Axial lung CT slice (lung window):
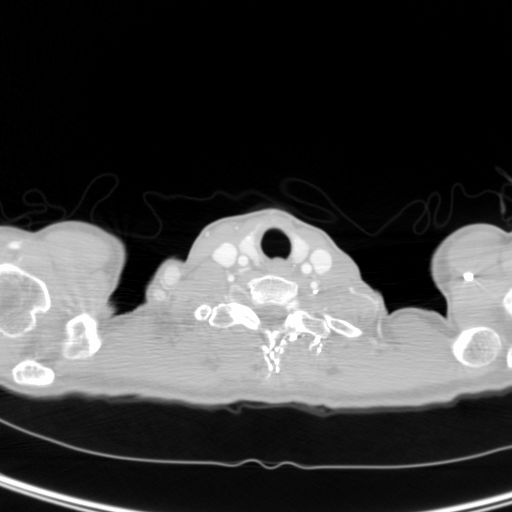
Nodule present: no